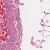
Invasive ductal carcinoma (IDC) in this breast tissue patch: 0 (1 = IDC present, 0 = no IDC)